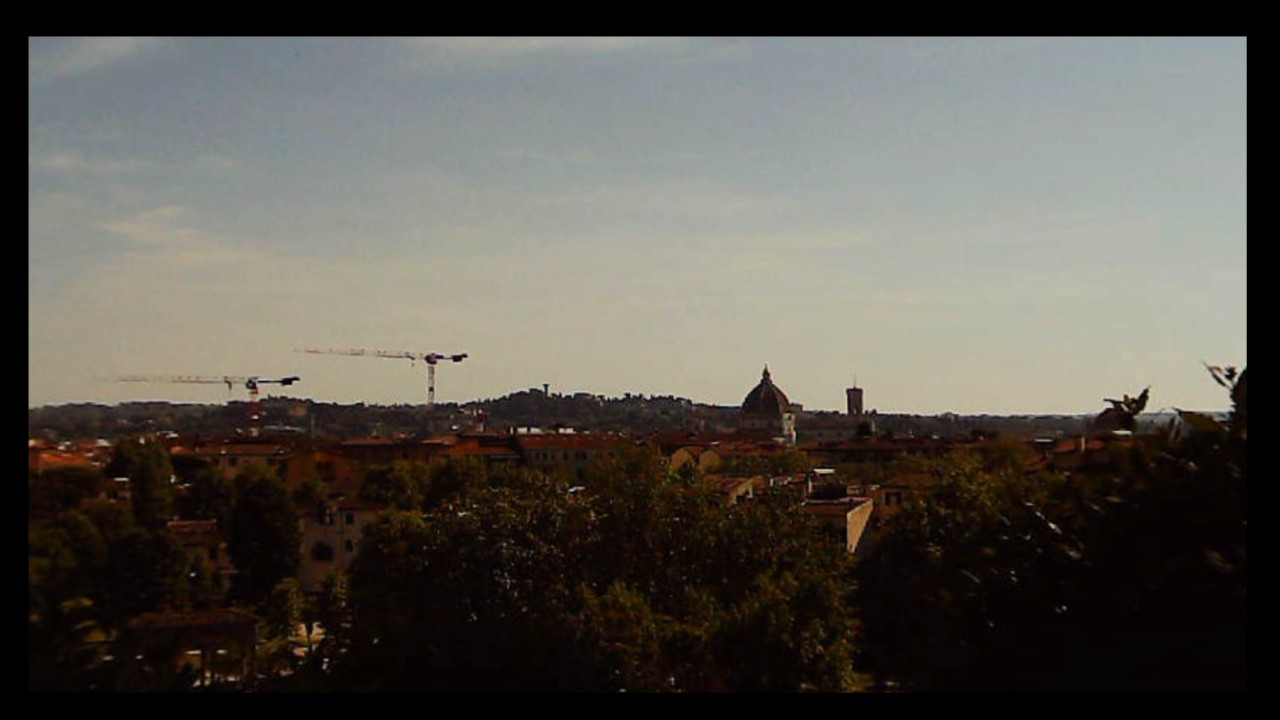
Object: DarwinFPV cineape20